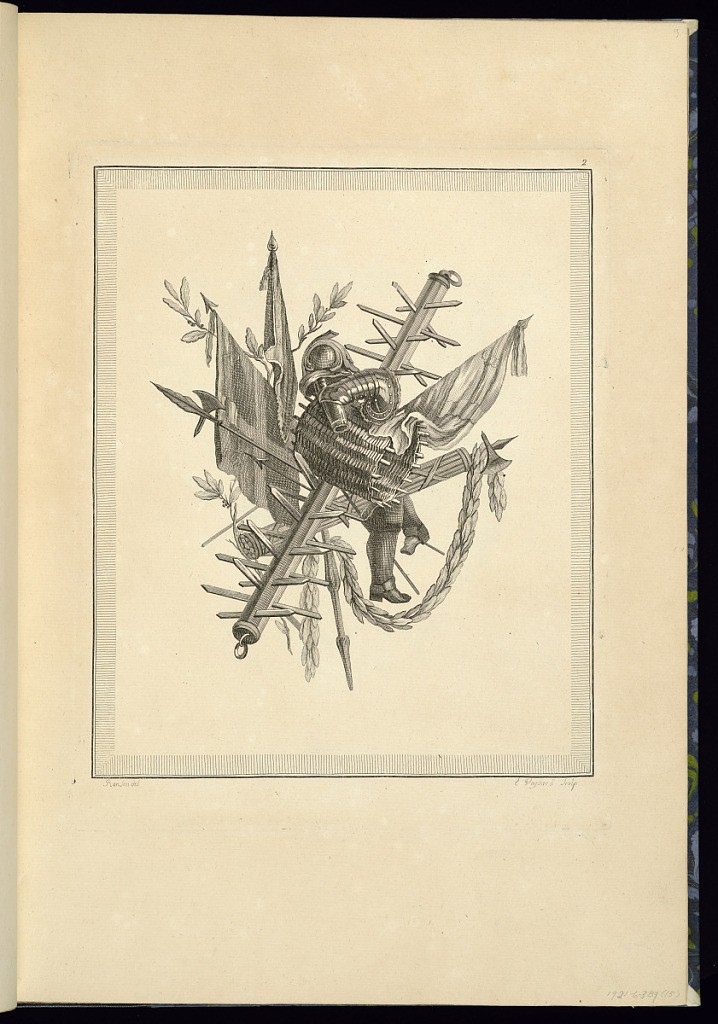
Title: Trophy Design
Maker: Pierre Ranson, French, 1736–1786
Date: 1778
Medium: Etching on laid paper
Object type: Print
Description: Military trophy design incorporating a festoon of leaves, foliate branches, armor, weapons, basket, spears, and flags. The plate is numbered and signed.